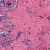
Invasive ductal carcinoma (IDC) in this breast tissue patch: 0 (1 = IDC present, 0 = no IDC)